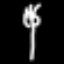
Label: fork